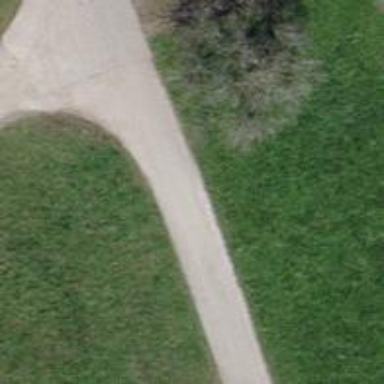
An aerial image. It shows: Compacted footway.